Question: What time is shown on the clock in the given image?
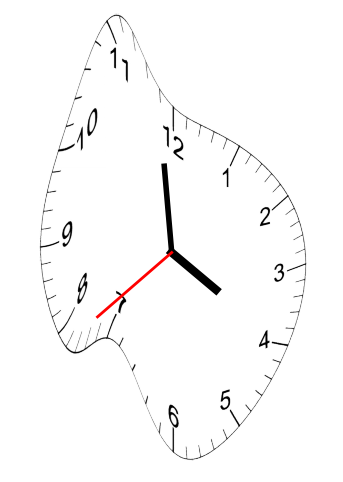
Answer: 03:58:38